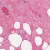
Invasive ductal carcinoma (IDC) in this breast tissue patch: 0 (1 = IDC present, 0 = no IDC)